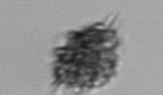
Label: Dictyocha